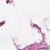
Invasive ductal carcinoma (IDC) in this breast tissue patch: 0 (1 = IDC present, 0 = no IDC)